Question: I have a problem, I added 'secureTextEntry' toggle in my text field, but text is on toggle button.
'''
extension UITextField {
fileprivate func setPasswordToggleImage(_ button: UIButton) {
if(isSecureTextEntry){
button.setImage(UIImage(named: "eye-active"), for: .normal)
}else{
button.setImage(UIImage(named: "eye-inactive"), for: .normal)
}
}
func enablePasswordToggle(){
let button = UIButton(type: .custom)
setPasswordToggleImage(button)
button.frame = CGRect(x: CGFloat(self.frame.size.width - 25), y: CGFloat(5), width: CGFloat(25), height: CGFloat(25))
button.addTarget(self, action: #selector(self.togglePasswordView), for: .touchUpInside)
self.rightView = button
self.rightViewMode = .always
}
@IBAction func togglePasswordView(_ sender: Any) {
self.isSecureTextEntry.toggle()
setPasswordToggleImage(sender as! UIButton)
}
}
'''

Also I have a bug that places my icon in far right, instead of the place I meant and I don't know why but it's 2nd icon
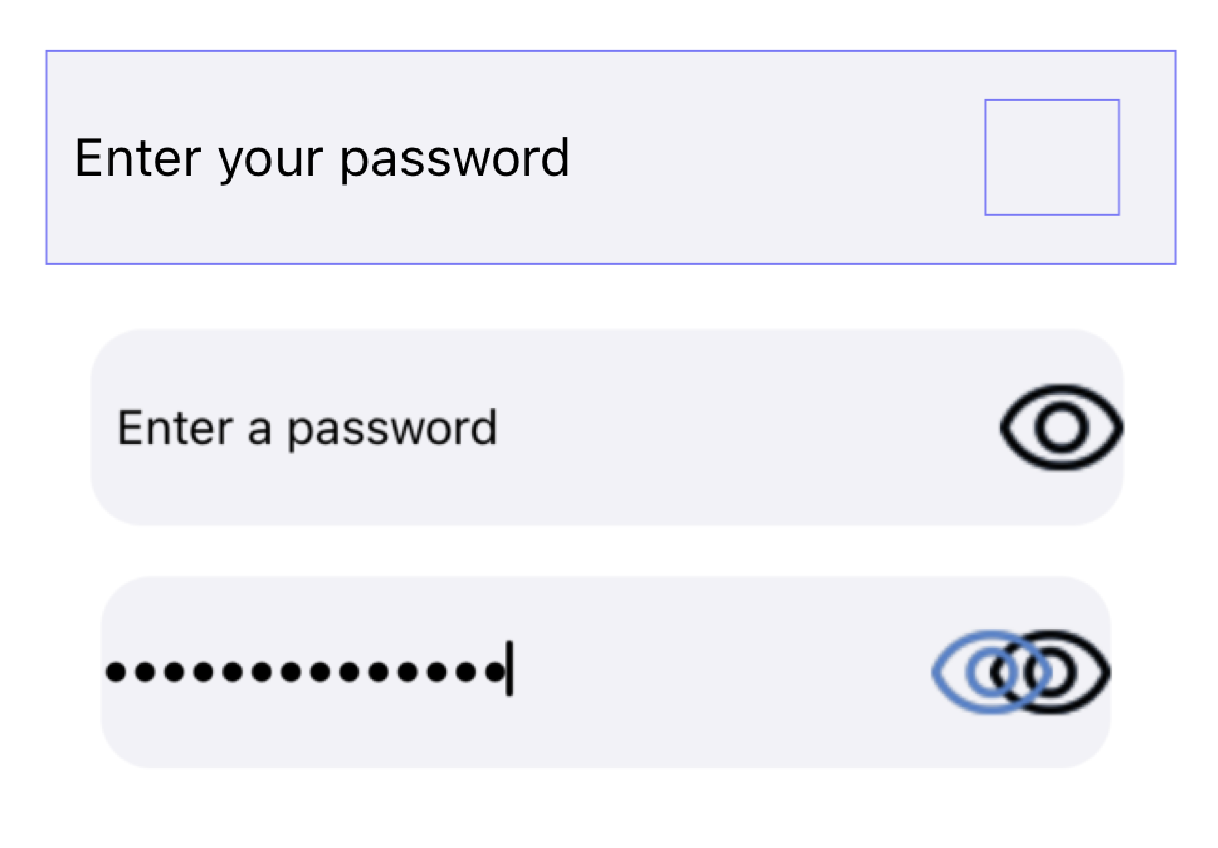
Answer: You can use this directly to add image and padding to your UITextField. Can be done from code as well as storyboard
'''
// MARK: - UITextField
extension UITextField {
@IBInspectable var leftPadding: CGFloat {
get {
return leftView?.frame.size.width ?? 0.0
}
set {
let frame = CGRect(x: 0, y: 0, width: newValue, height: bounds.size.height)
leftView = UIView(frame: frame)
leftViewMode = .always
}
}
@IBInspectable var leftImage: UIImage? {
get {
let imgView = leftView?.subviews.first(where: {$0 is UIImageView}) as? UIImageView
return imgView?.image
}
set {
let frame = CGRect(x: 0, y: 0, width: leftPadding, height: bounds.size.height)
leftView = UIView(frame: frame)
let imgView = UIImageView(frame: frame.insetBy(dx: 4, dy: 4))
imgView.contentMode = .scaleAspectFit
leftView?.addSubview(imgView)
imgView.image = newValue
leftViewMode = .always
}
}
@IBInspectable var rightPadding: CGFloat {
get {
return rightView?.frame.size.width ?? 0.0
}
set {
let frame = CGRect(x: 0, y: 0, width: newValue, height: bounds.size.height)
rightView = UIView(frame: frame)
rightViewMode = .always
}
}
@IBInspectable var rightImage: UIImage? {
get {
let imgView = rightView?.subviews.first(where: {$0 is UIImageView}) as? UIImageView
return imgView?.image
}
set {
let frame = CGRect(x: 0, y: 0, width: rightPadding, height: bounds.size.height)
rightView = UIView(frame: frame)
let imgView = UIImageView(frame: frame.insetBy(dx: 4, dy: 4))
imgView.contentMode = .scaleAspectFit
rightView?.addSubview(imgView)
imgView.image = newValue
rightViewMode = .always
}
}
}
'''